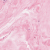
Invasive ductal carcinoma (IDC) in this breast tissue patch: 0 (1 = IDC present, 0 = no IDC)